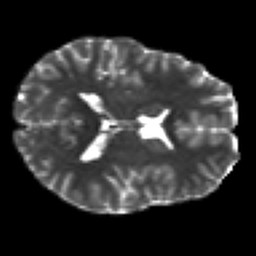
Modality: T2w
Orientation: axial
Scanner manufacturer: siemens
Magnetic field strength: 3 T
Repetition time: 7.8 s
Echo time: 0.09 s